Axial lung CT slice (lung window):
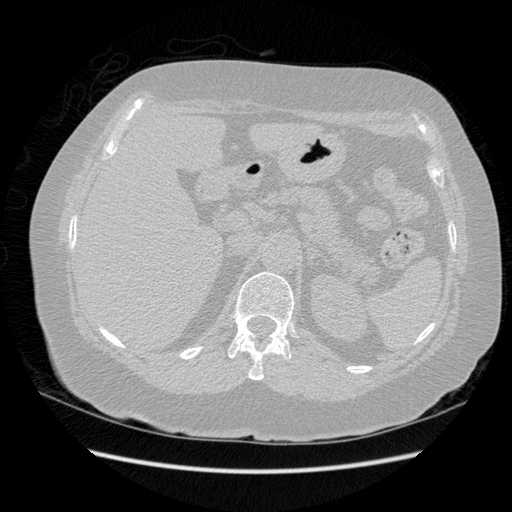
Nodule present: no